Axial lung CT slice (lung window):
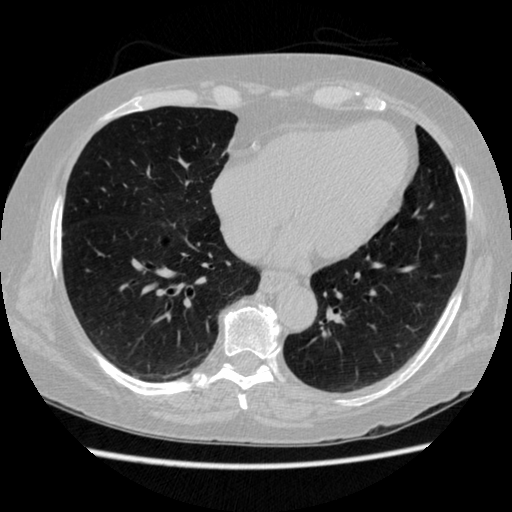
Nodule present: no